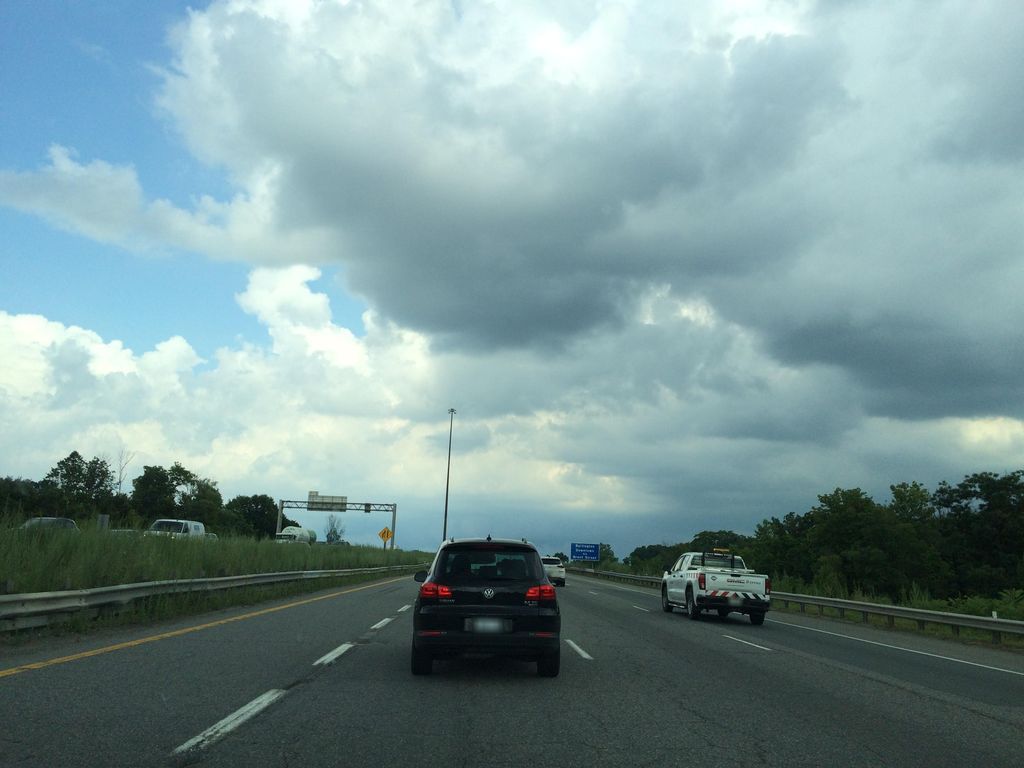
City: hamilton